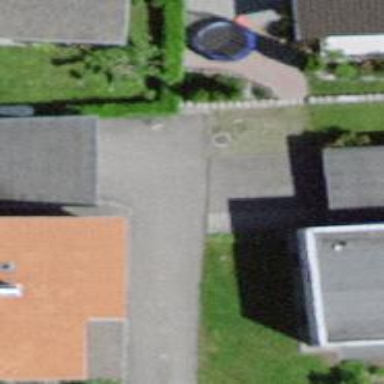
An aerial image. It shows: Driveway leading to service road.